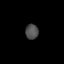
Tissue: skin
Cell type: Epithelial cells
Senescence score: 0.7776
Nuclear area (px): 194
Mean DAPI intensity: 77.402